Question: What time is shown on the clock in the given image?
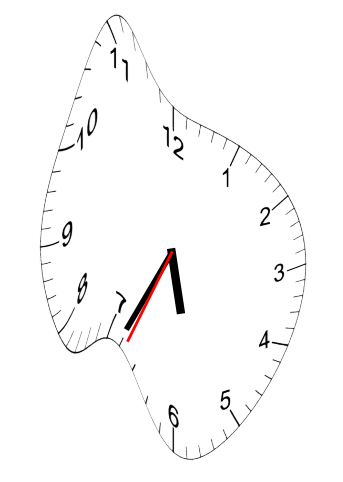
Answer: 05:34:34